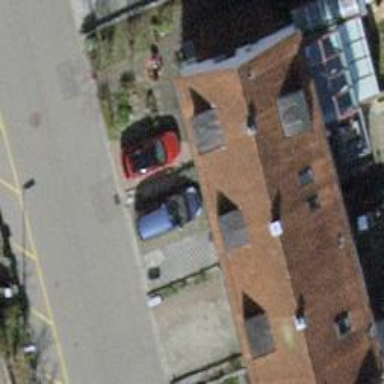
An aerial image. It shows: House with tiled roof.